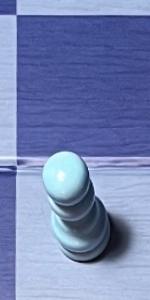
Label: Pawn_White